Question: If I have inside each 'object' a list of object how to get the values of the inner 'arraylist'.Like here I want to get the values inside the book list.
I've searched a lot but couldn't find the

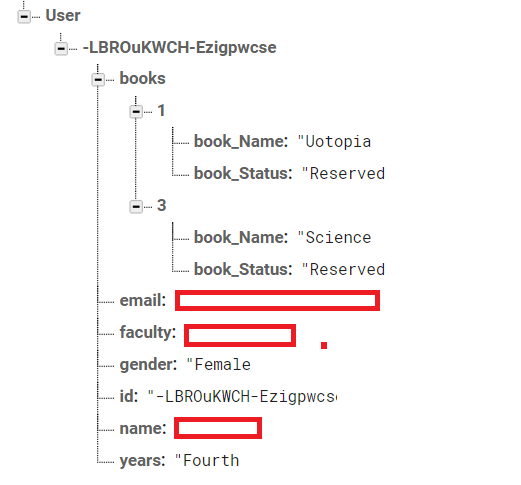
Answer: If you want to get the values inside 'books', try the following:
'''
DatabaseReference reference = FirebaseDatabase.getInstance().getReference("User");
reference.addListenerForSingleValueEvent(new ValueEventListener() {
@Override
public void onDataChange(DataSnapshot dataSnapshot) {
for(DataSnapshot datas: dataSnapshot.getChildren()){
DataSnapshot ds=datas.child("books");
for (DataSnapshot dsBook: ds.getChildren()) {
String bookName=dsBook.child("book_Name").getValue().toString();
}
}
@Override
public void onCancelled(DatabaseError databaseError) {
}
});
'''
Snapshot is at 'User', then you iterate inside it's direct children and access the child 'books'. Then you iterate again, but this time inside the snapshot which is 'books' and get the values 'book_Name', 'book_Status'